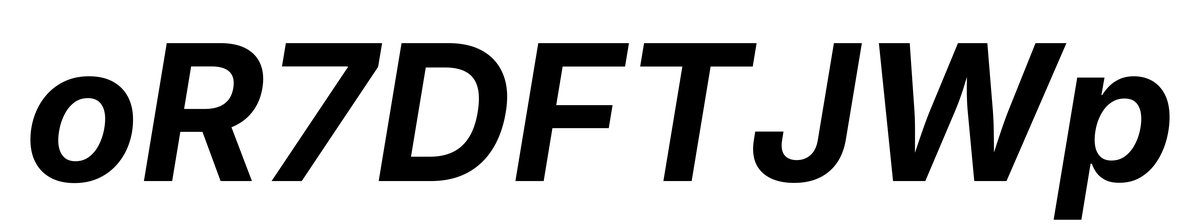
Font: Inter-Italic_Bold_Italic